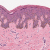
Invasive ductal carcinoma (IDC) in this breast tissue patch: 0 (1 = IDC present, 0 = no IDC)